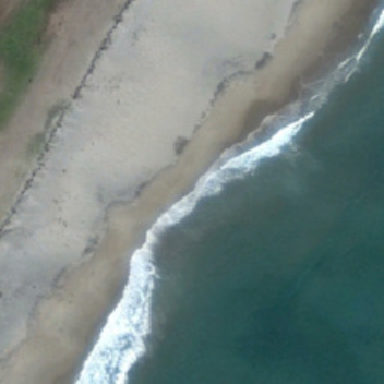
This is the coast .